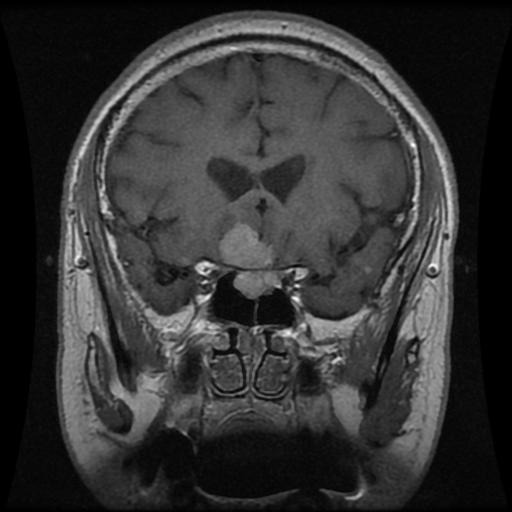
Label: pituitary